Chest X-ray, PA view. Patient: 70 years old, sex M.
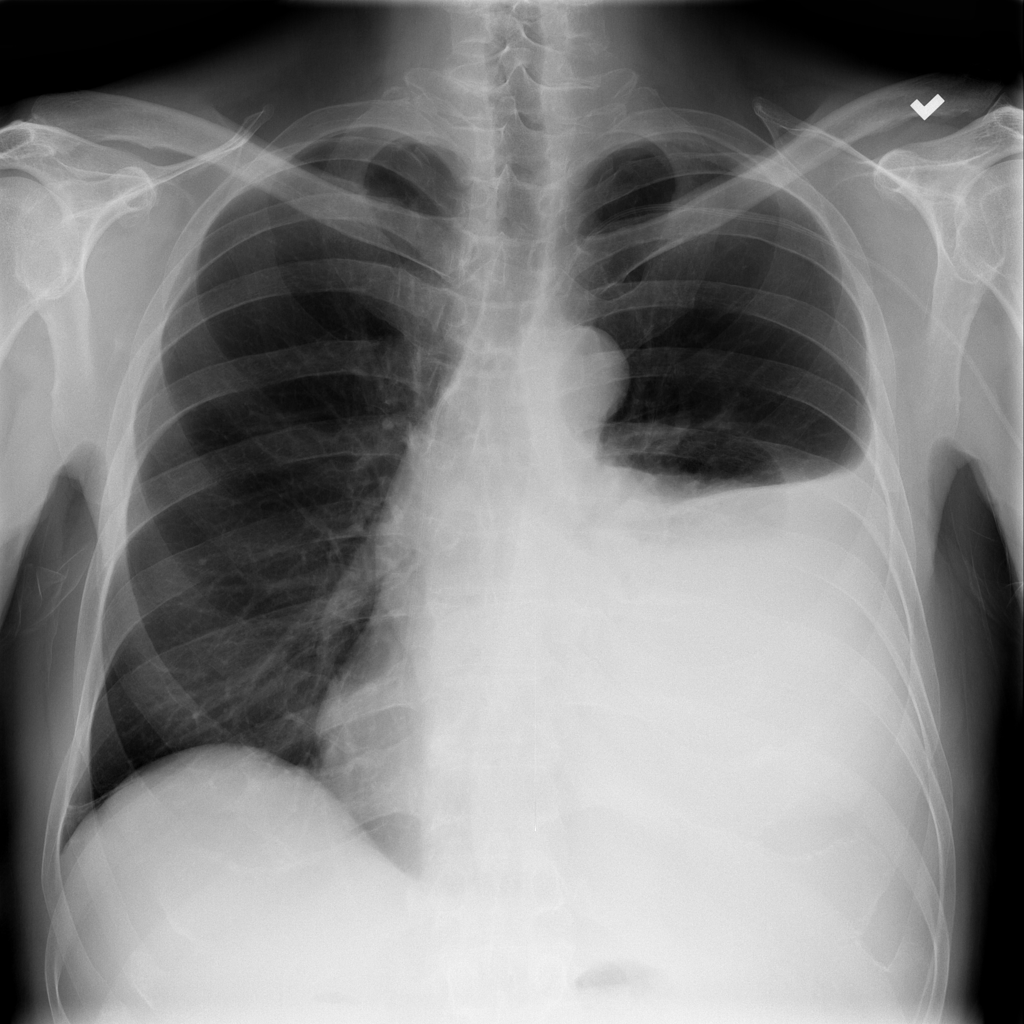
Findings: Atelectasis